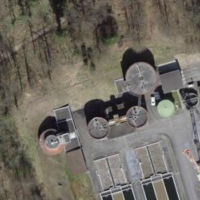
EUNIS habitat code: 55
Species observed at this site:
Corylus avellana